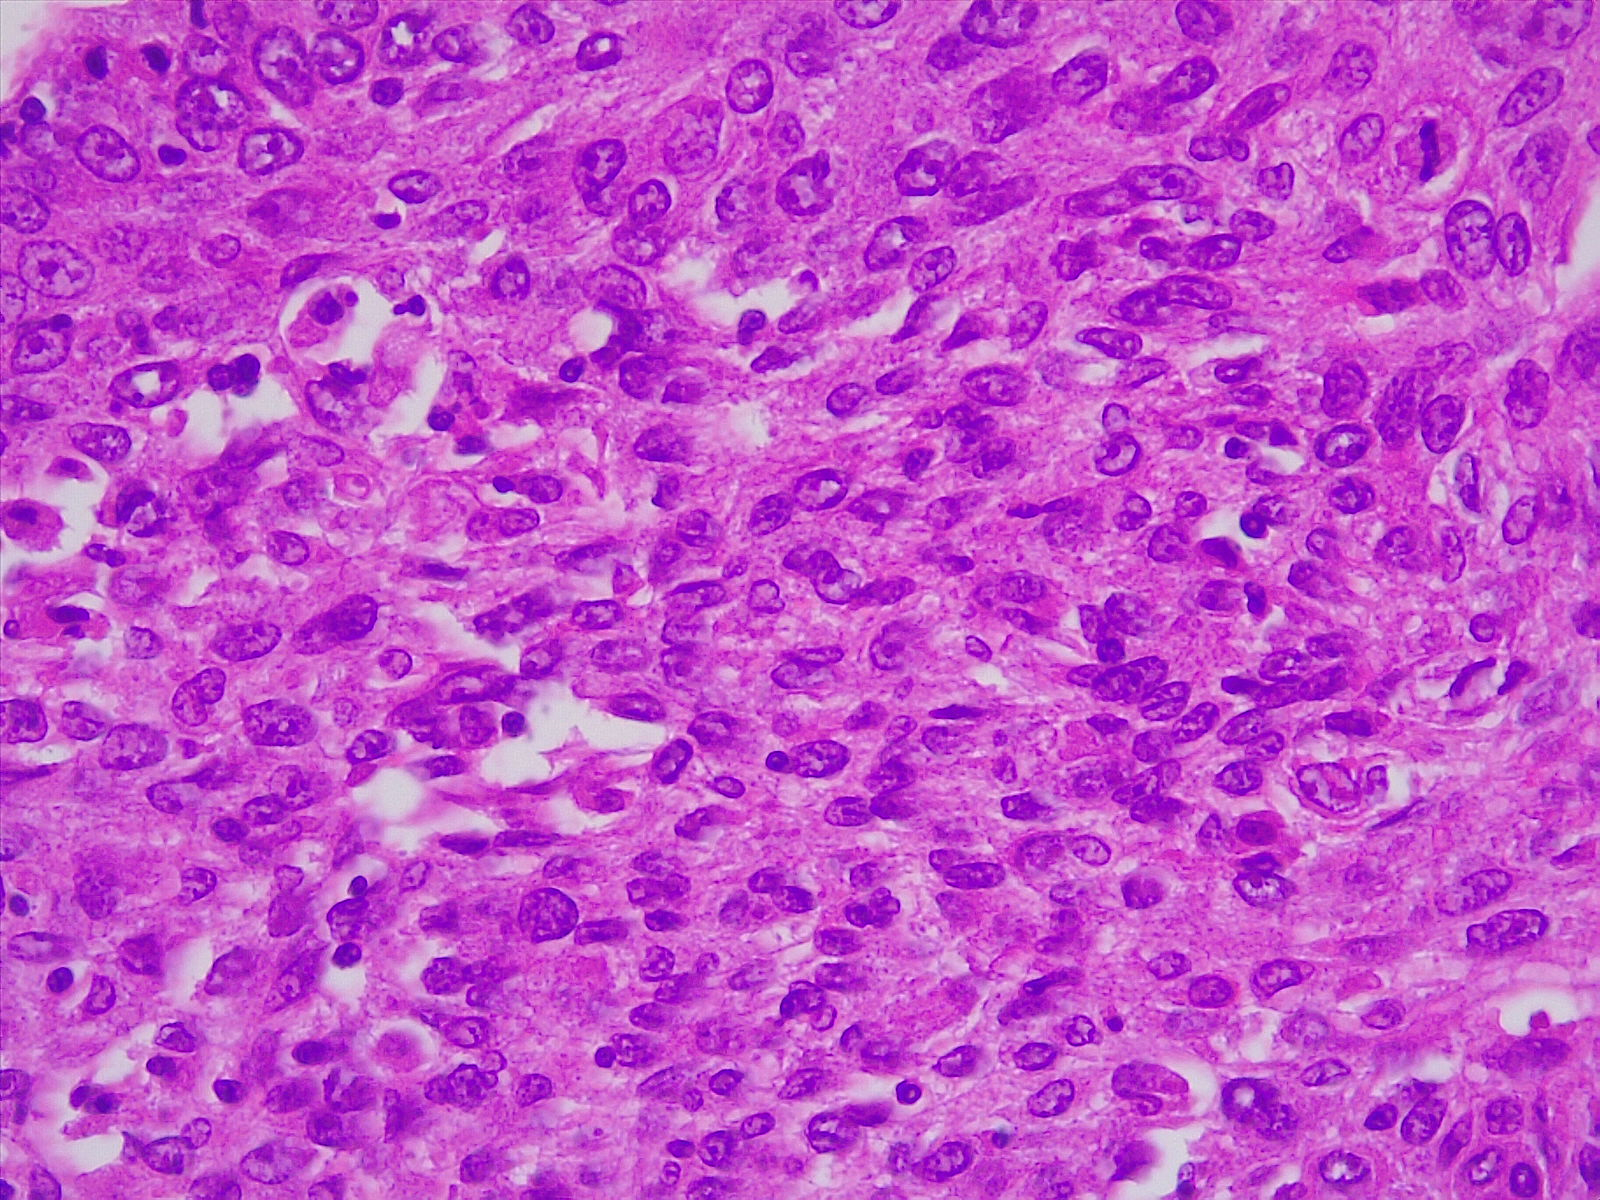
Label: lung squamous cell carcinoma, moderately differentiated